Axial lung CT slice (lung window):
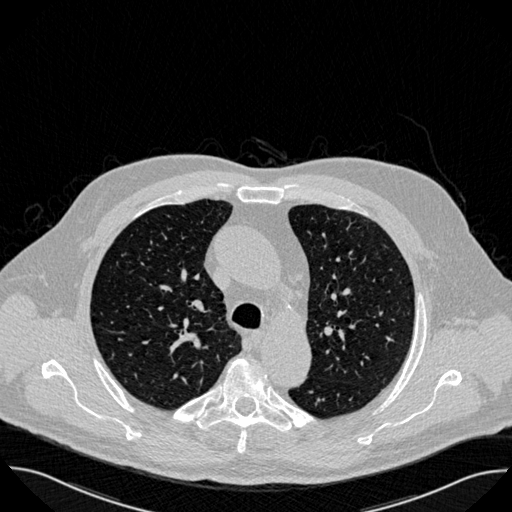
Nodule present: no